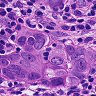
Metastatic tissue present: yes